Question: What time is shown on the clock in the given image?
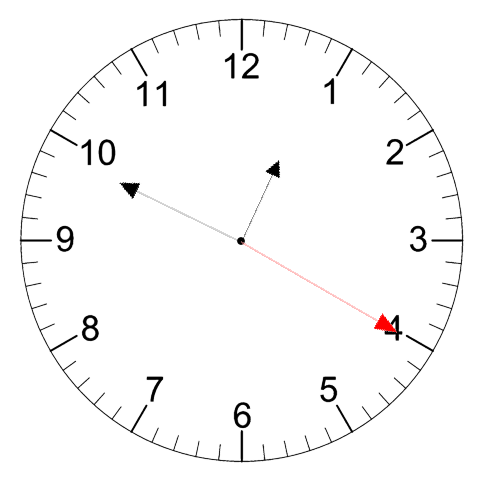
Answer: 12:49:20